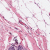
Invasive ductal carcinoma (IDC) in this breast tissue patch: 0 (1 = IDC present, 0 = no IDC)